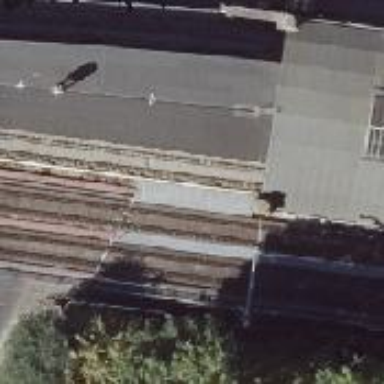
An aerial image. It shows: Light rail electrified bridge without ballast.